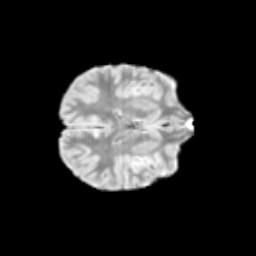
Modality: T2w
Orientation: axial
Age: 11
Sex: male
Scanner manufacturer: siemens
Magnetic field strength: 3 T
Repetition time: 3.8 s
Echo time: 0.07 s